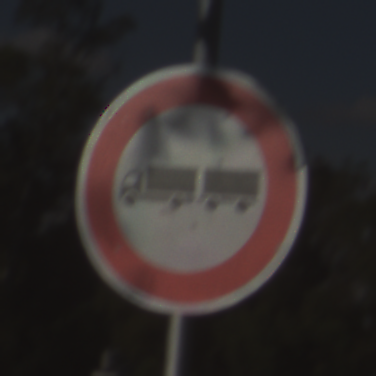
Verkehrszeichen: VerbotLastkraftwagenMitAnhaenger
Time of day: MorningAfternoon
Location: Outdoor (Nature)
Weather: PartlyCloudy
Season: NotSpecified
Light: Natural